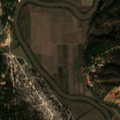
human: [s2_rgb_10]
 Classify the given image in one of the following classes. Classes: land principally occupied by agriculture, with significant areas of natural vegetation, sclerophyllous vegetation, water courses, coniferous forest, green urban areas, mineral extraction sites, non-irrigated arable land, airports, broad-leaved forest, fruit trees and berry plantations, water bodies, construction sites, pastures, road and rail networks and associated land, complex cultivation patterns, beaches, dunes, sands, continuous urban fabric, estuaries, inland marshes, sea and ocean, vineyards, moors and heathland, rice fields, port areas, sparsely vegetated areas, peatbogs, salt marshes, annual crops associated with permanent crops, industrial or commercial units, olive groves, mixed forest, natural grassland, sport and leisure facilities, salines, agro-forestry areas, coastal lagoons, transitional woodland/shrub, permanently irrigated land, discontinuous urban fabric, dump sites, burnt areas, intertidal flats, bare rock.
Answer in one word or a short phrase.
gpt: rice fields, agro-forestry areas, mixed forest, transitional woodland/shrub